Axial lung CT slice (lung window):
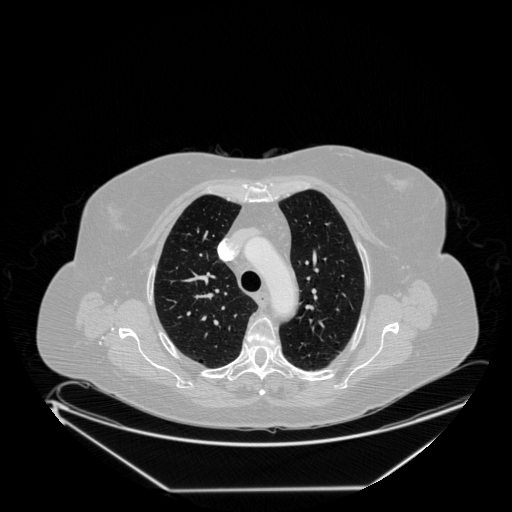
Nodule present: no